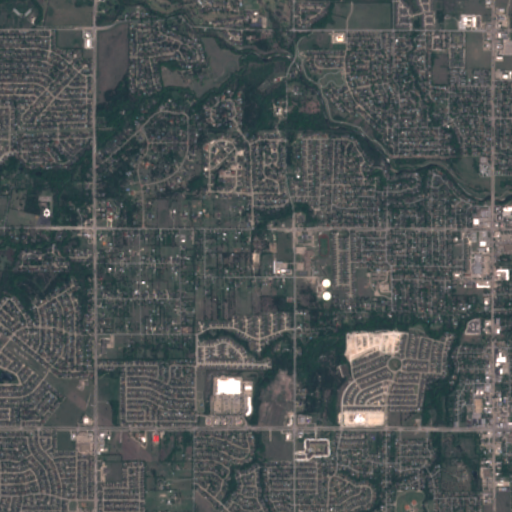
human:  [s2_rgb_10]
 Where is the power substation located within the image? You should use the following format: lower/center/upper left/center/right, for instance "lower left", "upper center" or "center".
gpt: The power substation is located in the upper right of the image.
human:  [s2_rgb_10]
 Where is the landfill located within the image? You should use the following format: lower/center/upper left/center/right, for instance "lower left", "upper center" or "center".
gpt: There is no landfill in the image.